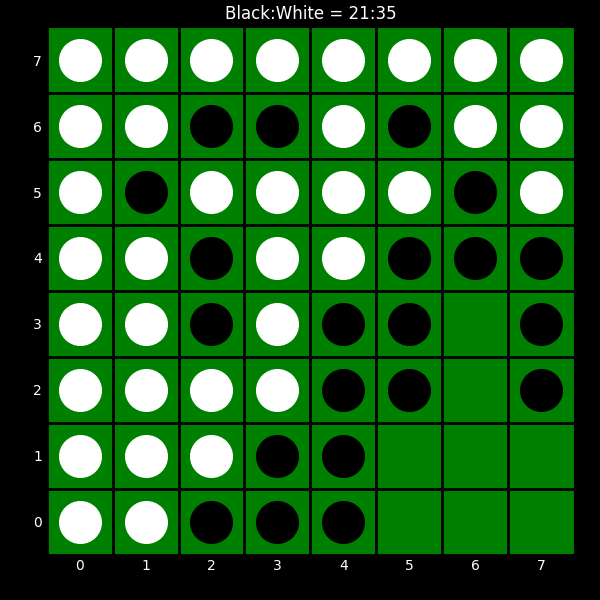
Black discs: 21
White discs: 35